Field crop: maize
Growth stage: 2
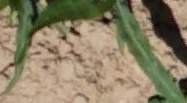
Species: maize